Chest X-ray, AP view. Patient: 56 years old, sex M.
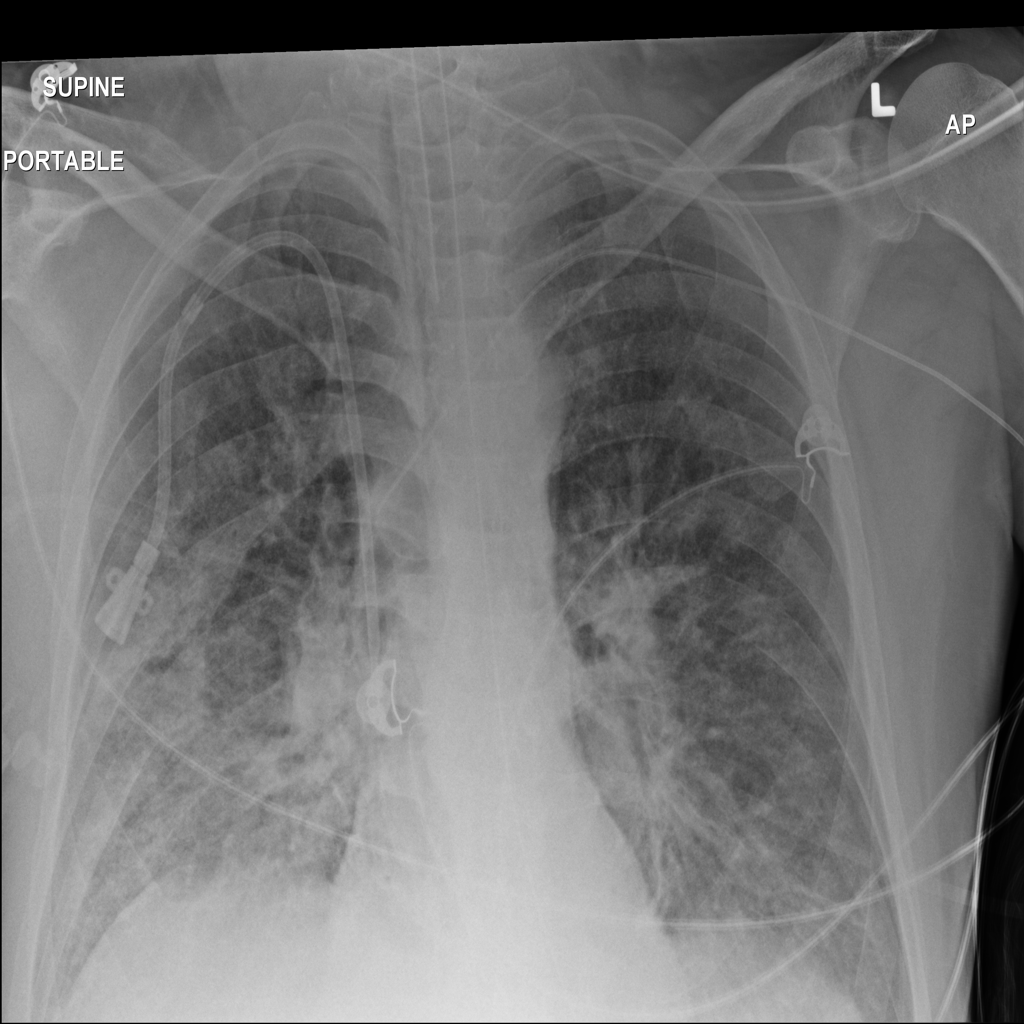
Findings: No Finding